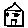
Label: house